Question: I have been wrestling with this for the last day and it's driving me NUTS!
As an learning exercise I decided that I would package up some of my code into a Rails Gem. This code has a controller action, a route, a model and a helper so I decided that the most suitable method of creating a Gem would be to create it as a Rails Engine.
Everything seems to be working well, except for one thing. When I try to reference the Model from within a Controller or Views (of an application that uses the engine) e.g.:
'''
@su = Shortener::ShortenedUrl.generate("http://stackoverflow.com")
'''
I get the following error:
'''
uninitialized constant Shortener::ShortenerHelper::ShortenedUrl
'''
It's strange because the error doesn't happen when I execute the code from the projects console. I think that this is caused by the fact I have put all of the code into the "Shortener" namespace/module. I did this so it would help avoid conflicts when used within other applications.
The code file hierachy looks like this:

And here is the class/module declaration code (with the guts removed) of the important files in question
app/controllers/shortener/shortened_urls_controller
'''
module Shortener
class ShortenedUrlsController < ::ApplicationController
# find the real link for the shortened link key and redirect
def translate
# convert the link...
end
end
end
'''
app/models/shortener/shortened_urls
'''
module Shortener
class ShortenedUrl < ActiveRecord::Base
# a number of validations, methods etc
end
end
'''
app/helpers/shortener/shortener_helper
'''
module Shortener::ShortenerHelper
# generate a url from either a url string, or a shortened url object
def shortened_url(url_object, user=nil)
# some code to do generate a shortened url
end
end
'''
lib/shortener/engine.rb
'''
require "rails/engine"
require "shortener"
module Shortener
class ShortenerEngine < Rails::Engine
end
end
'''
lib/shortener.rb
'''
require "active_support/dependencies"
module Shortener
# Our host application root path
# We set this when the engine is initialized
mattr_accessor :app_root
# Yield self on setup for nice config blocks
def self.setup
yield self
end
end
# Require our engine
require "shortener/engine"
'''
shortener.gemspec
'''
require File.expand_path("../lib/shortener/version", __FILE__)
# Provide a simple gemspec so you can easily use your enginex
# project in your rails apps through git.
Gem::Specification.new do |s|
s.name = "shortener"
s.summary = "Shortener makes it easy to create shortened URLs for your rails application."
s.description = "Shortener makes it easy to create shortened URLs for your rails application."
s.files = 'git ls-files'.split("
")
s.version = Shortener::VERSION
s.platform = Gem::Platform::RUBY
s.authors = [ "James P. McGrath" ]
s.email = [ "gems@jamespmcgrath.com" ]
s.homepage = "http://jamespmcgrath.com/projects/shortener"
s.rubyforge_project = "shortener"
s.required_rubygems_version = "> 1.3.6"
s.add_dependency "activesupport" , ">= 3.0.7"
s.add_dependency "rails" , ">= 3.0.7"
s.executables = 'git ls-files'.split("
").map{|f| f =~ /^bin\/(.*)/ ? $1 : nil}.compact
s.require_path = 'lib'
end
'''
I have published the entire code of the engine on GitHub:
<URL>
NOTE: this engine has a generator to generate the required migration file. Type:
'''
rails g shortener
'''
I have also created a rails 3.1 app that exhibits the problem (look at line 18 of the projects controller):
<URL>
Any ideas? I have scoured the web, but have not been able to find any really definitive guide to making Engine Gems. Any helpers would be much appreciated.
Thanks!
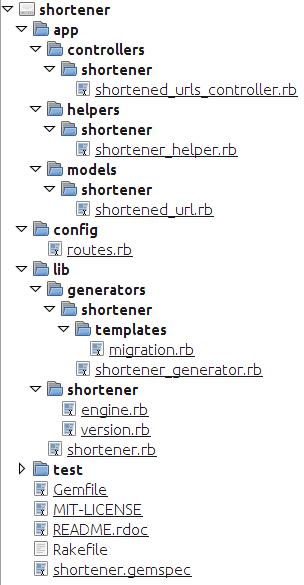
Answer: In your engine helper ('app/helpers/shortener/shortener_helper.rb'), replace both occurrences of 'ShortenedUrl' with 'Shortener::ShortenedUrl'.
I found this error weird at the beginning, because ruby is supposed to look for constants in the enclosing module. But helpers are included in another class, which could mean that the constant name resolution environment isn't the same as the one you see in the file.
If you want to know more about namespaced engines and their behaviour, you can look at <URL>.